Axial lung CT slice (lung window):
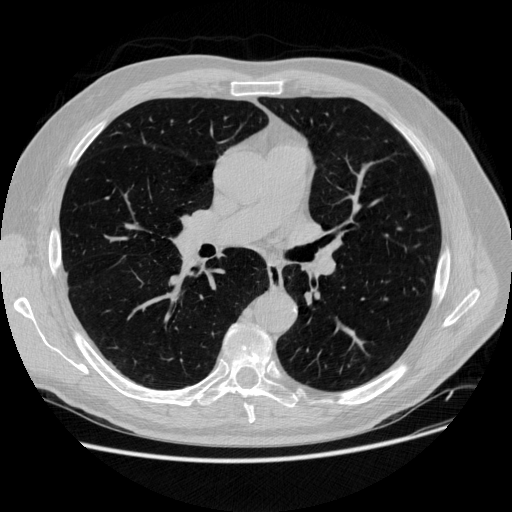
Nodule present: no